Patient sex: F
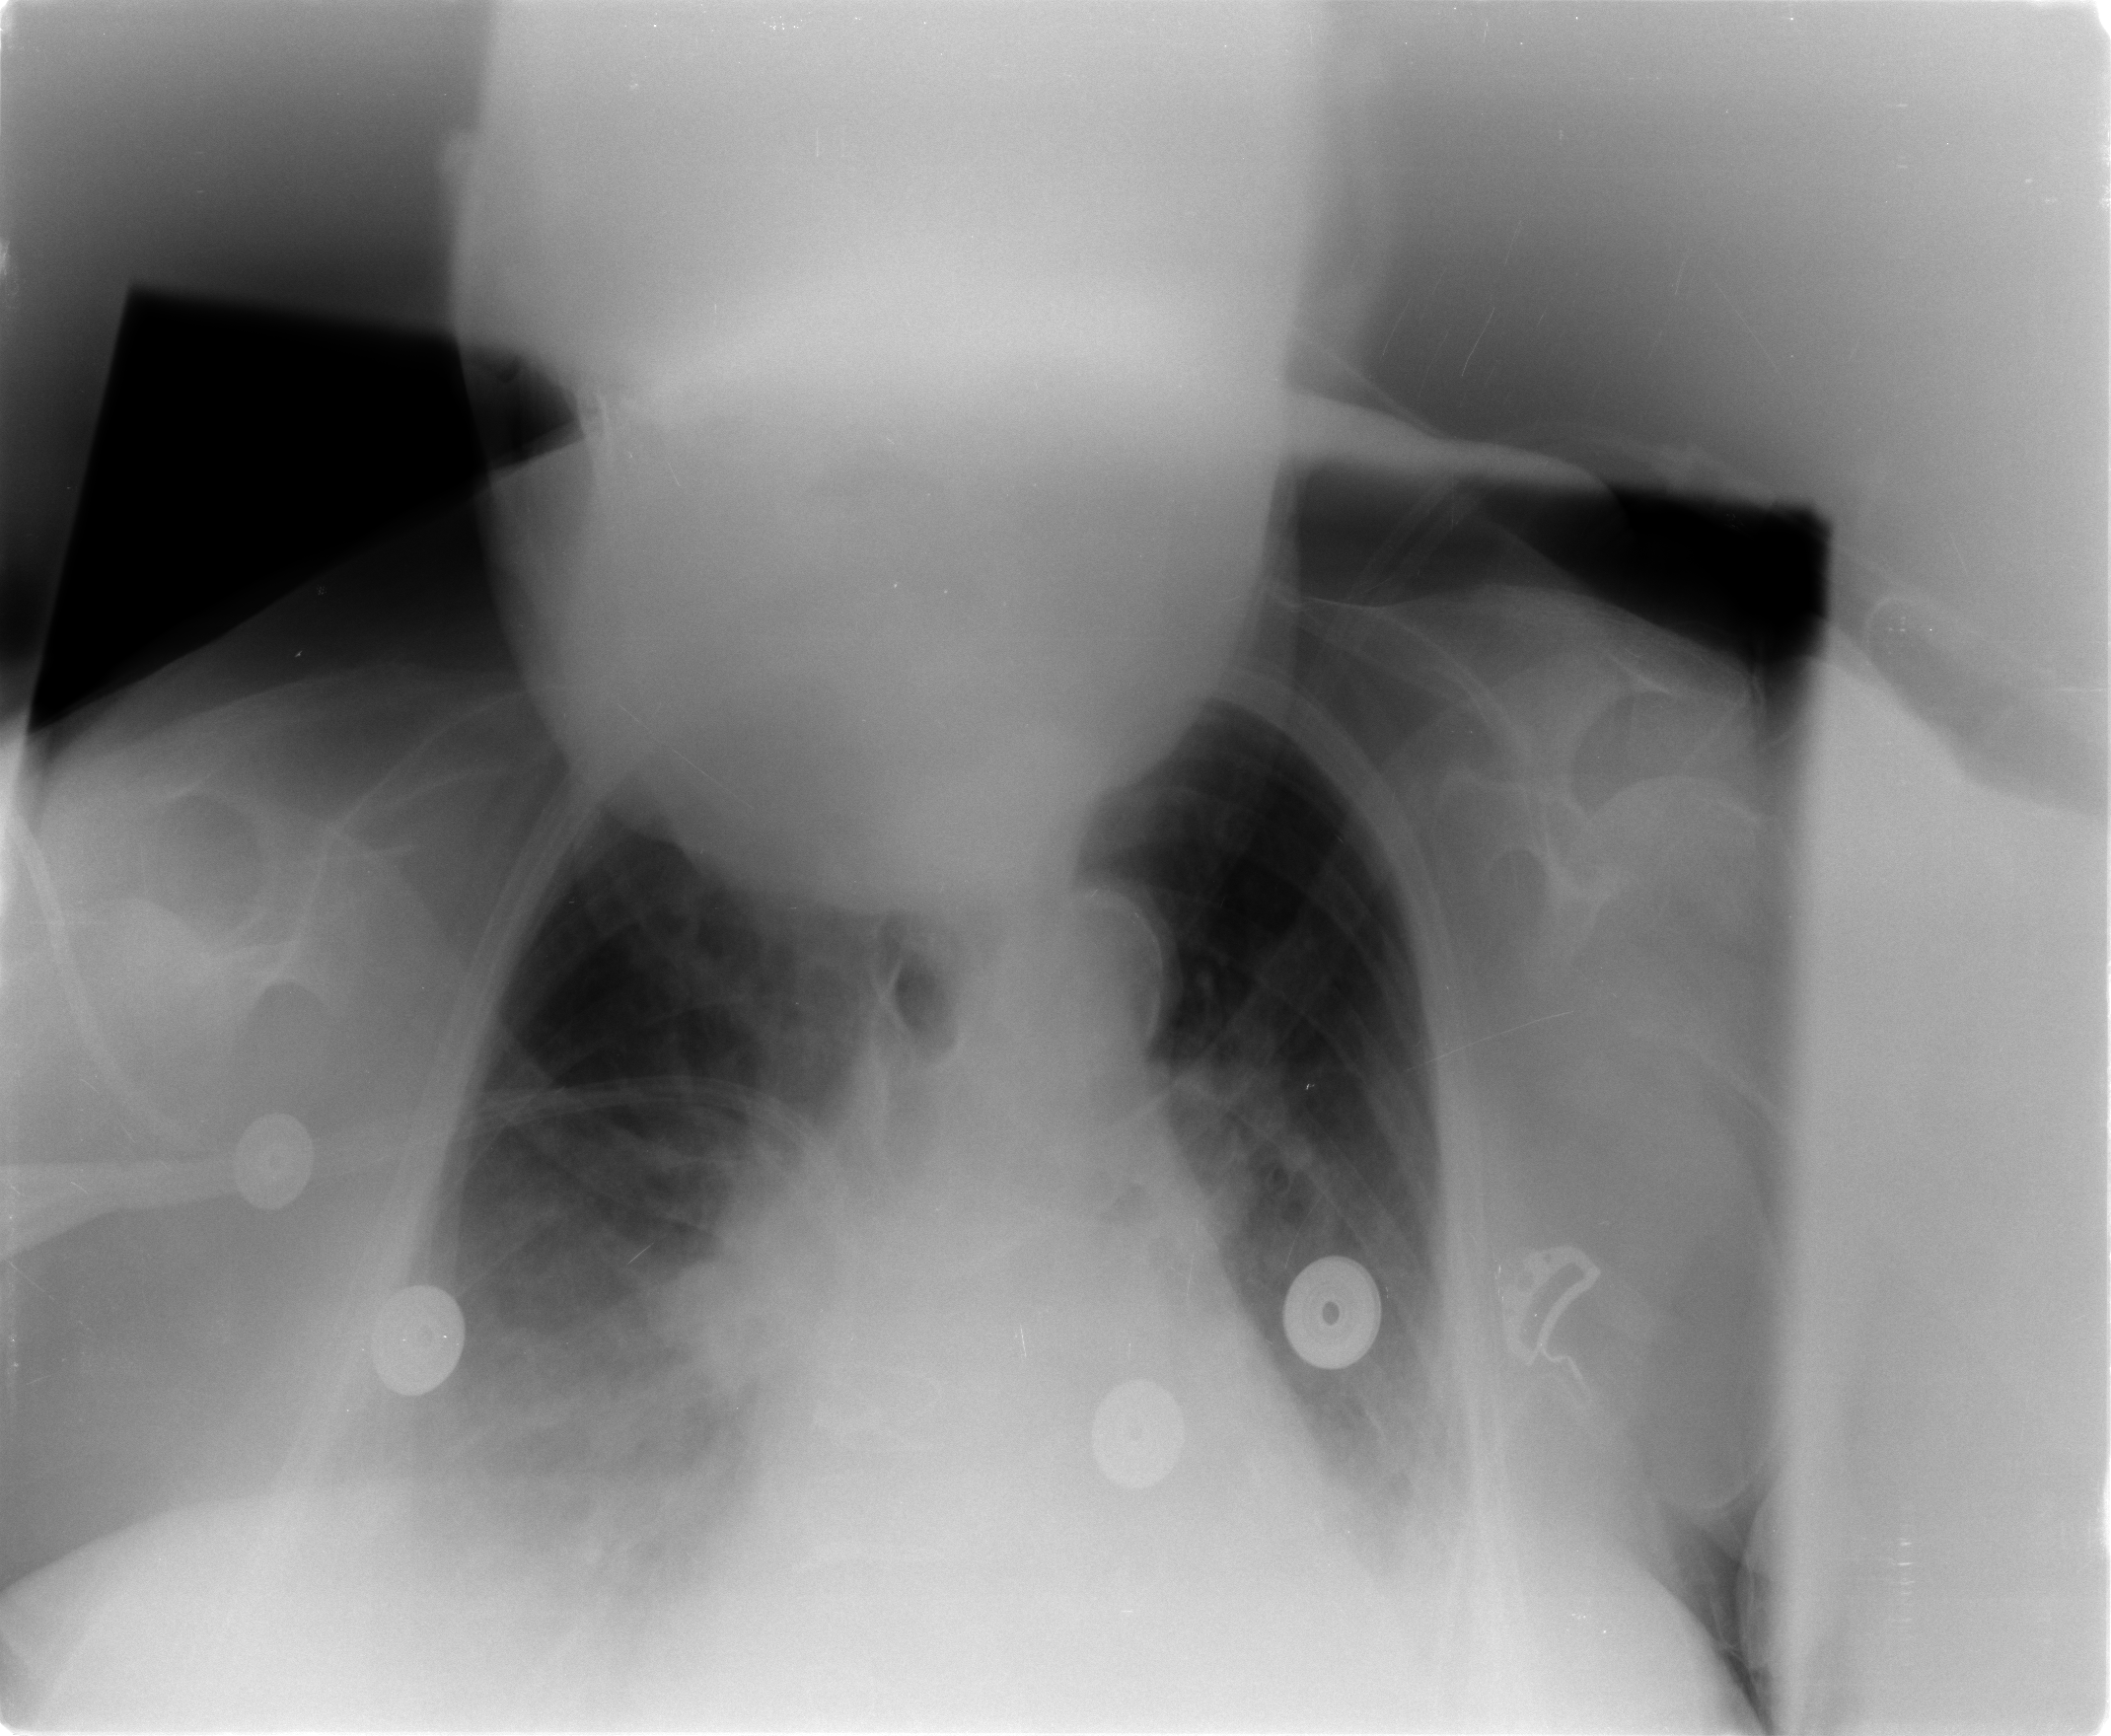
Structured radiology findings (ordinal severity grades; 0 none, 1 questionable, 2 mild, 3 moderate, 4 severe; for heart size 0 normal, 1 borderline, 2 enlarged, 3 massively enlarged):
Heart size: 2
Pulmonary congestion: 2
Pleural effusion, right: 2
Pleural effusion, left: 2
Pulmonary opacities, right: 2
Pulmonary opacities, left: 1
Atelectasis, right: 2
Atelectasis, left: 2